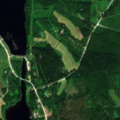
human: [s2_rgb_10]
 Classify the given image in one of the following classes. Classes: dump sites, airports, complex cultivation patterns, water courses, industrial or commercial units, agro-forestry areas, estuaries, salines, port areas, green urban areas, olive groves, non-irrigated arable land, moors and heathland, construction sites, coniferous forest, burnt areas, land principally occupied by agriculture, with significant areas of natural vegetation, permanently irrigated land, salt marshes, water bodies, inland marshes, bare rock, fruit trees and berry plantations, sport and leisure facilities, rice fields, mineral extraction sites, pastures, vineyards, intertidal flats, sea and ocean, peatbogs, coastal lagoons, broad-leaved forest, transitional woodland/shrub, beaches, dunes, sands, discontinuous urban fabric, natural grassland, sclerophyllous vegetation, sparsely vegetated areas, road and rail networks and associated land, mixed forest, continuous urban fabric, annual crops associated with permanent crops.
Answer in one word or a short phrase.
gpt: land principally occupied by agriculture, with significant areas of natural vegetation, broad-leaved forest, mixed forest, transitional woodland/shrub, water bodies